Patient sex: M
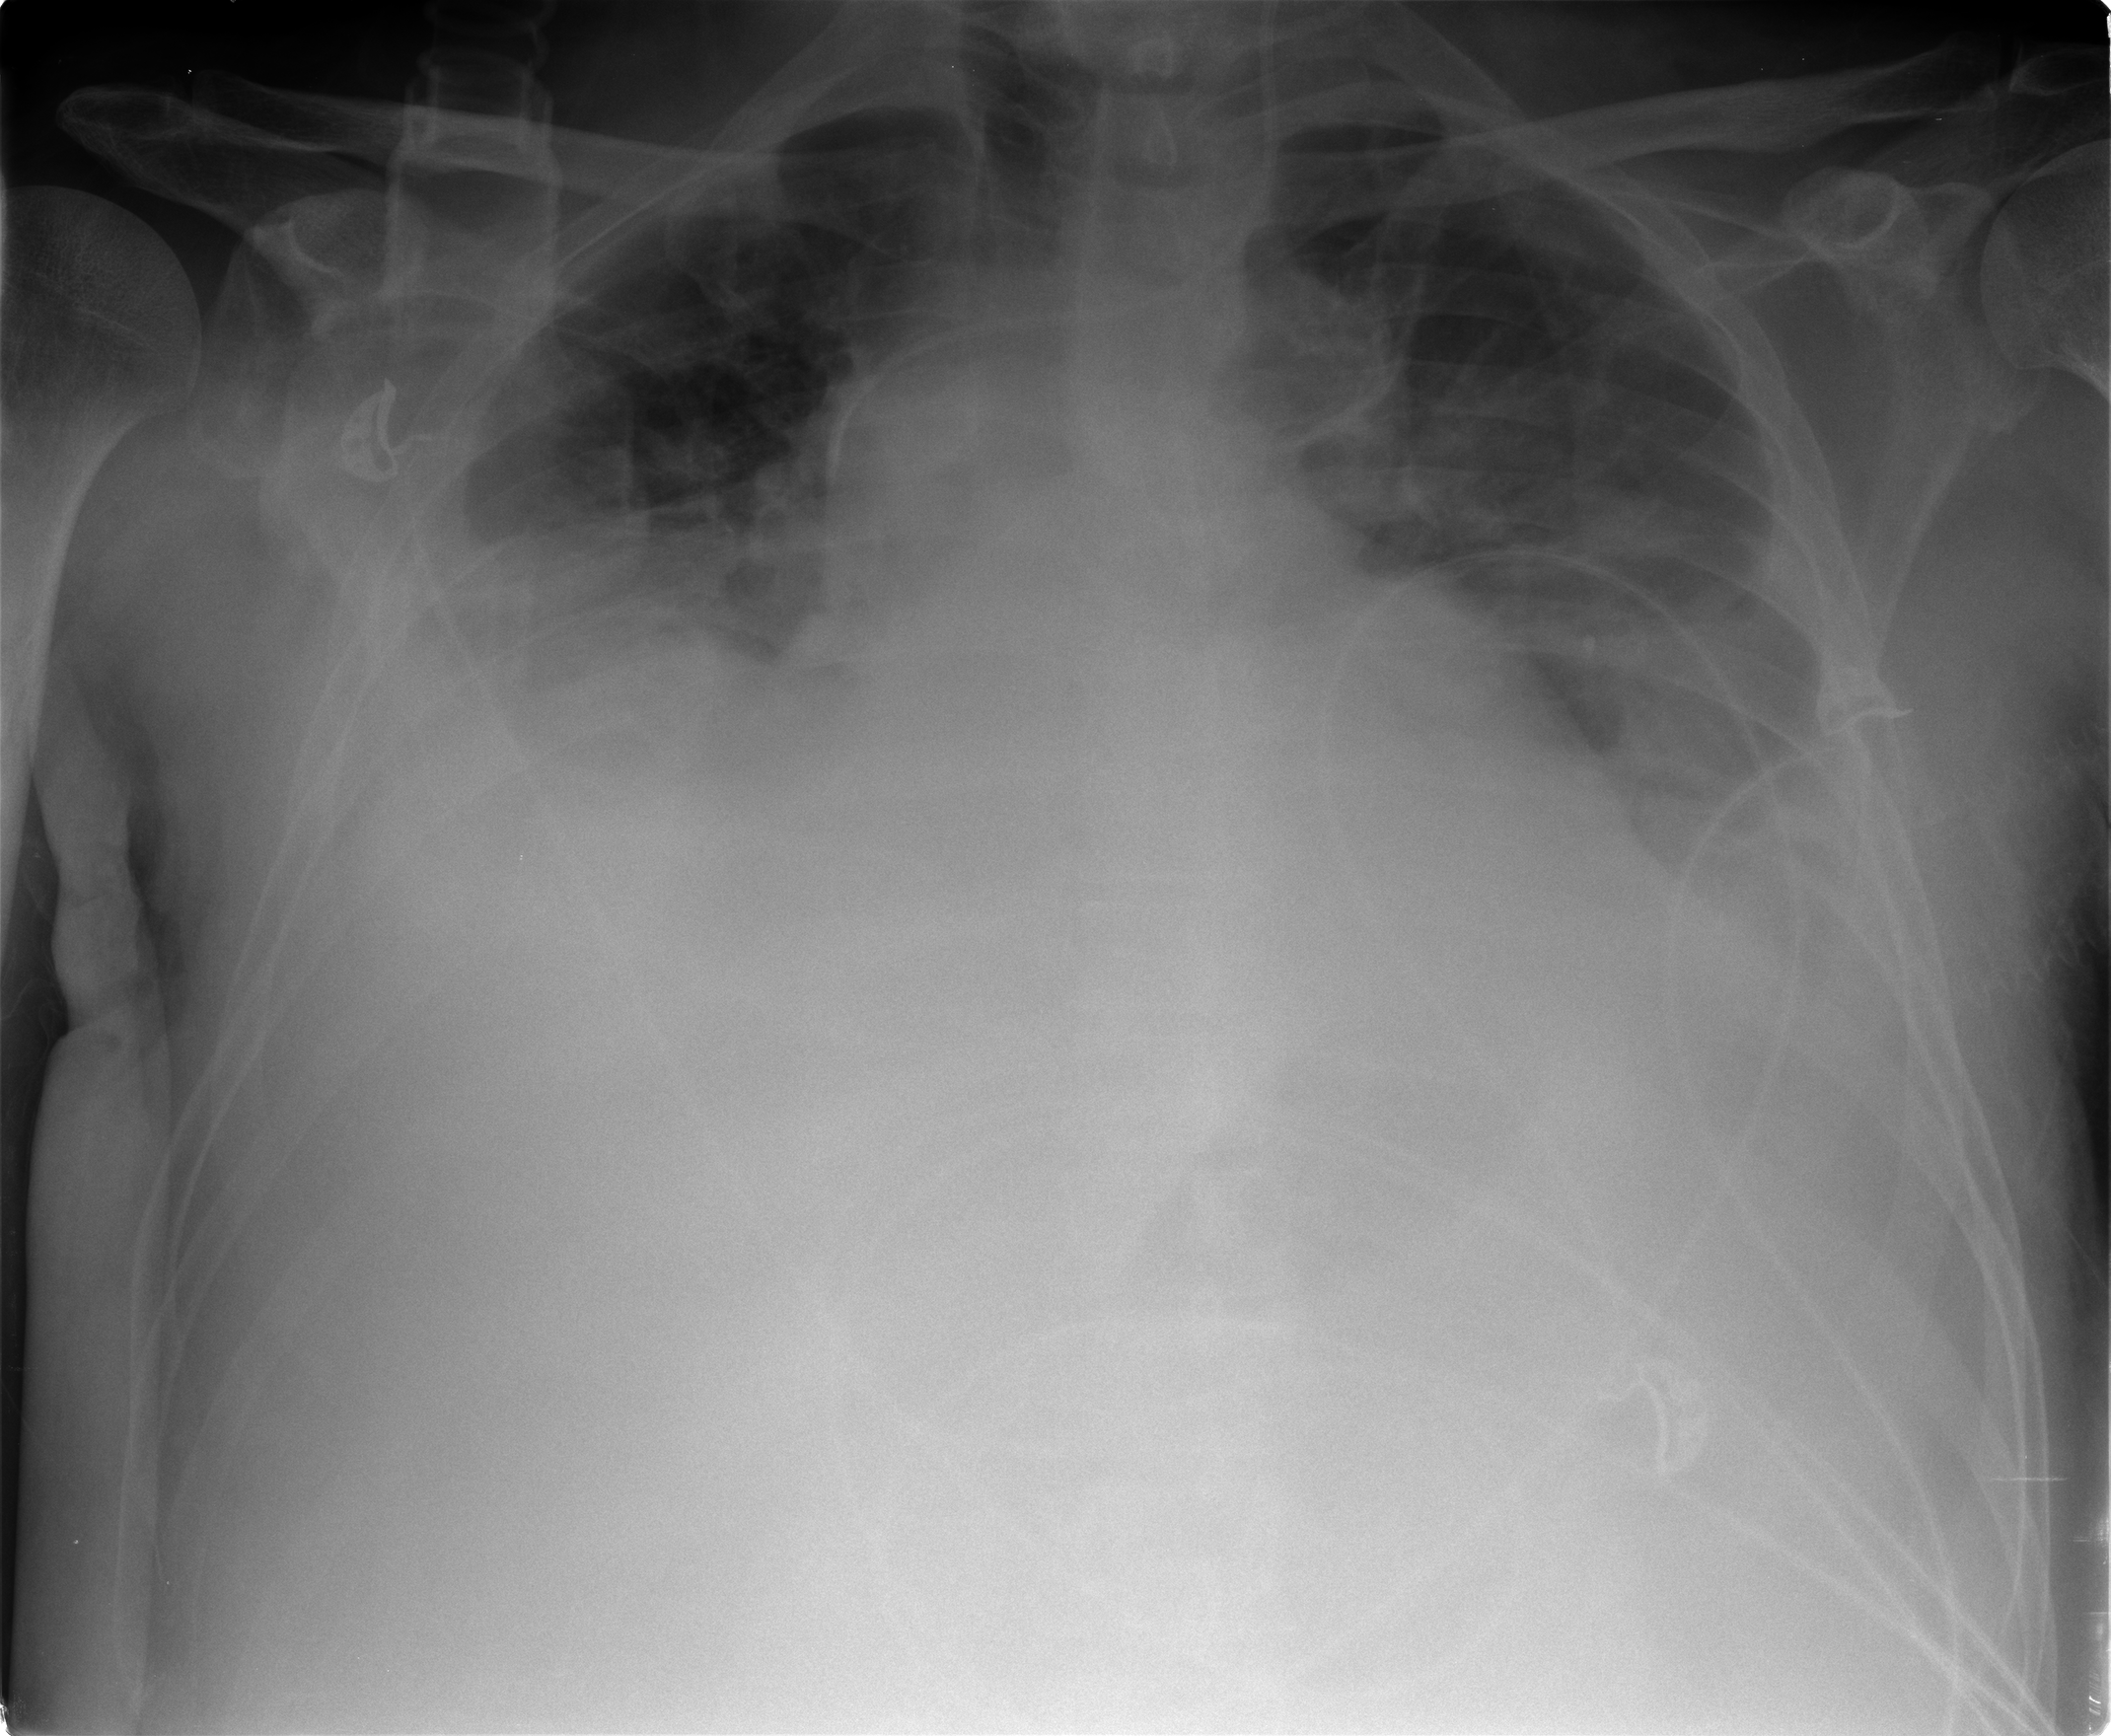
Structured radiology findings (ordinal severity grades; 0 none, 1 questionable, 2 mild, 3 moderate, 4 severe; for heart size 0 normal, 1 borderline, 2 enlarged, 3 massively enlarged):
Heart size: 0
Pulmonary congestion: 0
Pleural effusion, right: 2
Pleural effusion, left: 2
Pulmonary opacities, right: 0
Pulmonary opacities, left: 0
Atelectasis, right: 2
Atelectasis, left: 2